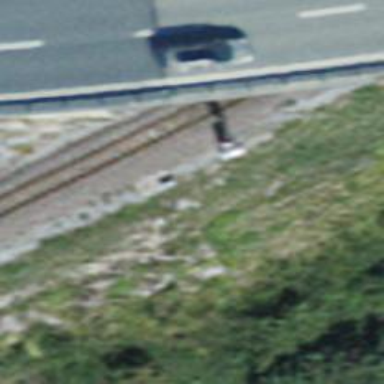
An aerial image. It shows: Railway signal.